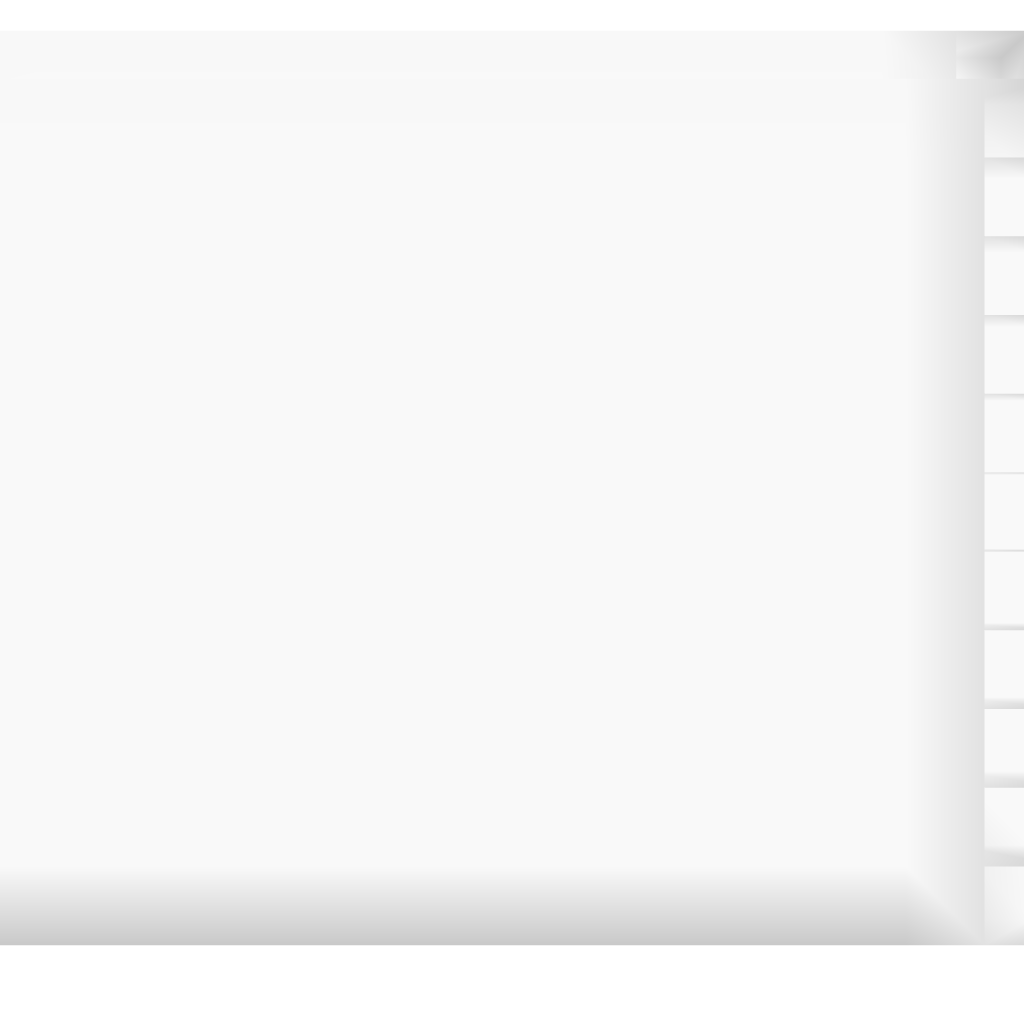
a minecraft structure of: Easy 7-Segment Counter by Chunkie bad low quality